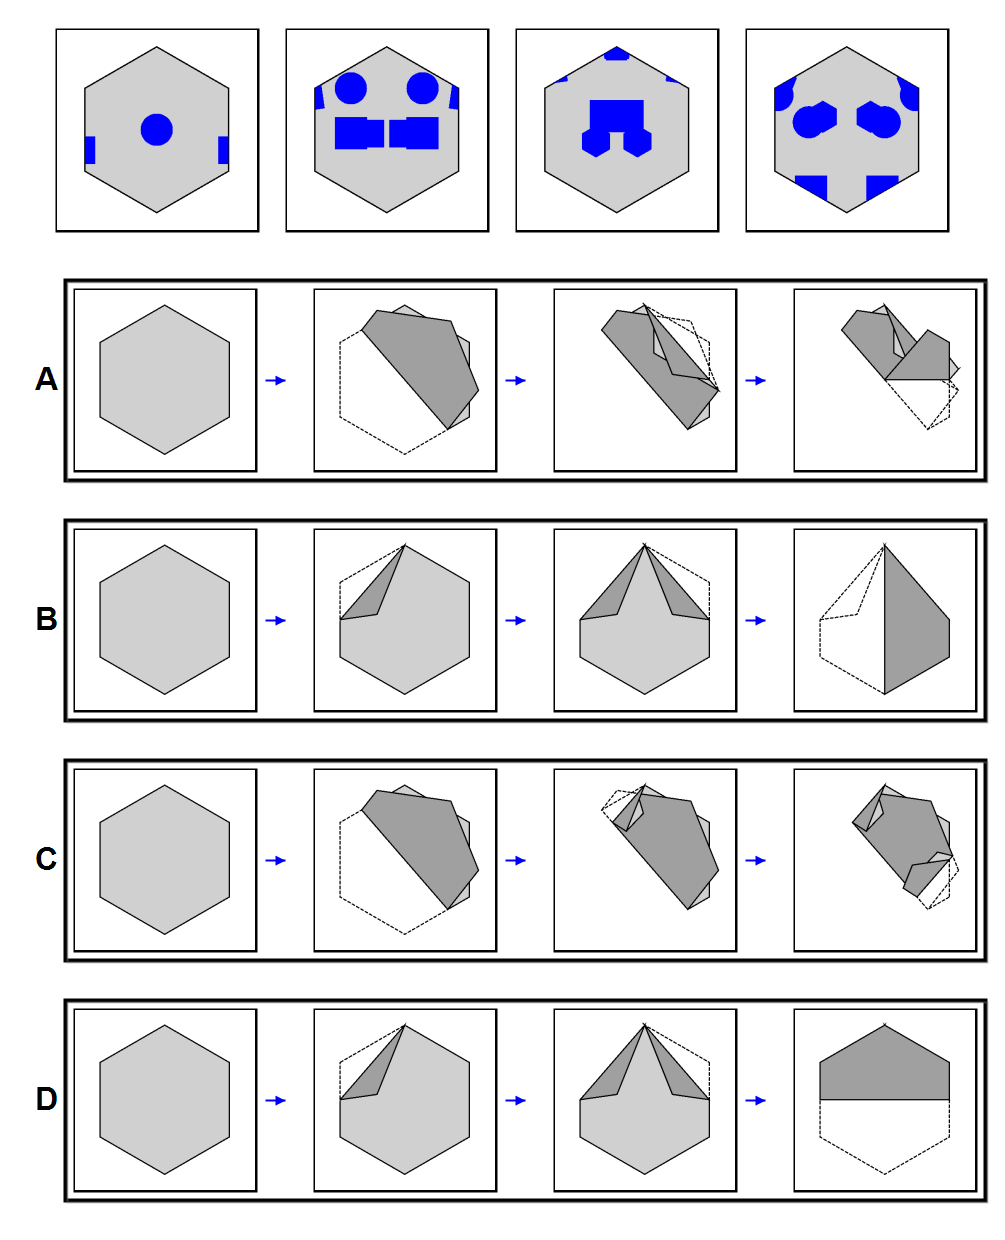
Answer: B